Question: I'm updating the existing documentation of a project I've done. In short, I have to add a new library to communicate the application with a new hardware the client wants to use. So far so good.
So in EA I went to the existing diagram and added a new component. I have a class that acts as controller for the actions this new hardware is going to do, so in the new implementation of the system, this class depends on the new component.
I tried to create a new dependency relationship between them, but when I release the mouse, a popup appears telling me that the connector used between origin and destination elements is not permitted. It prompts me with valid relationships between a class and a component. In that list I can see the dependency relationship, which is the one I'm trying to set up.
This is the popup:

Any ideas of what am I doing wrong?
Thank you in advance.
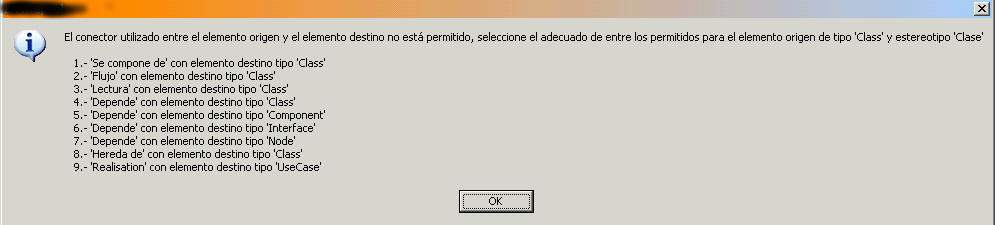
Answer: To me, it looks like some other Model validation is in place. What MDG Technologies do you have enabled? Which Toolbox / diagram are you using.
Go to Settings -> MDG Technologies and try to unselect the ones that are not standard with EA and try again, it must work.
PS - Works fine for me.